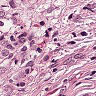
Metastatic tissue present: yes